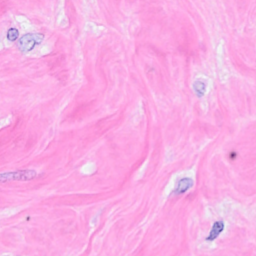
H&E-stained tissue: Breast